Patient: sex M, age 68
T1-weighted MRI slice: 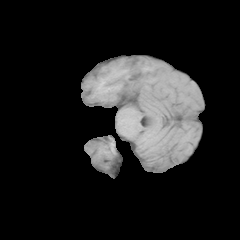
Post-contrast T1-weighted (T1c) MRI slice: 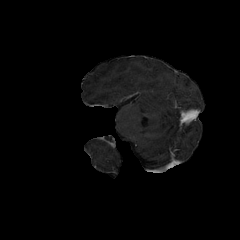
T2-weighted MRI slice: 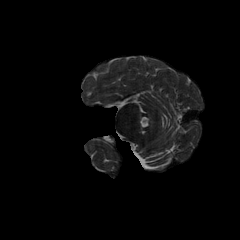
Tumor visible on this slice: no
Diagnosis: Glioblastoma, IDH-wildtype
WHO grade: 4